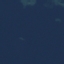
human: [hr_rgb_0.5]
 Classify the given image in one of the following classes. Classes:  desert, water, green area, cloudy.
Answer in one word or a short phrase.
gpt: water